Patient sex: M
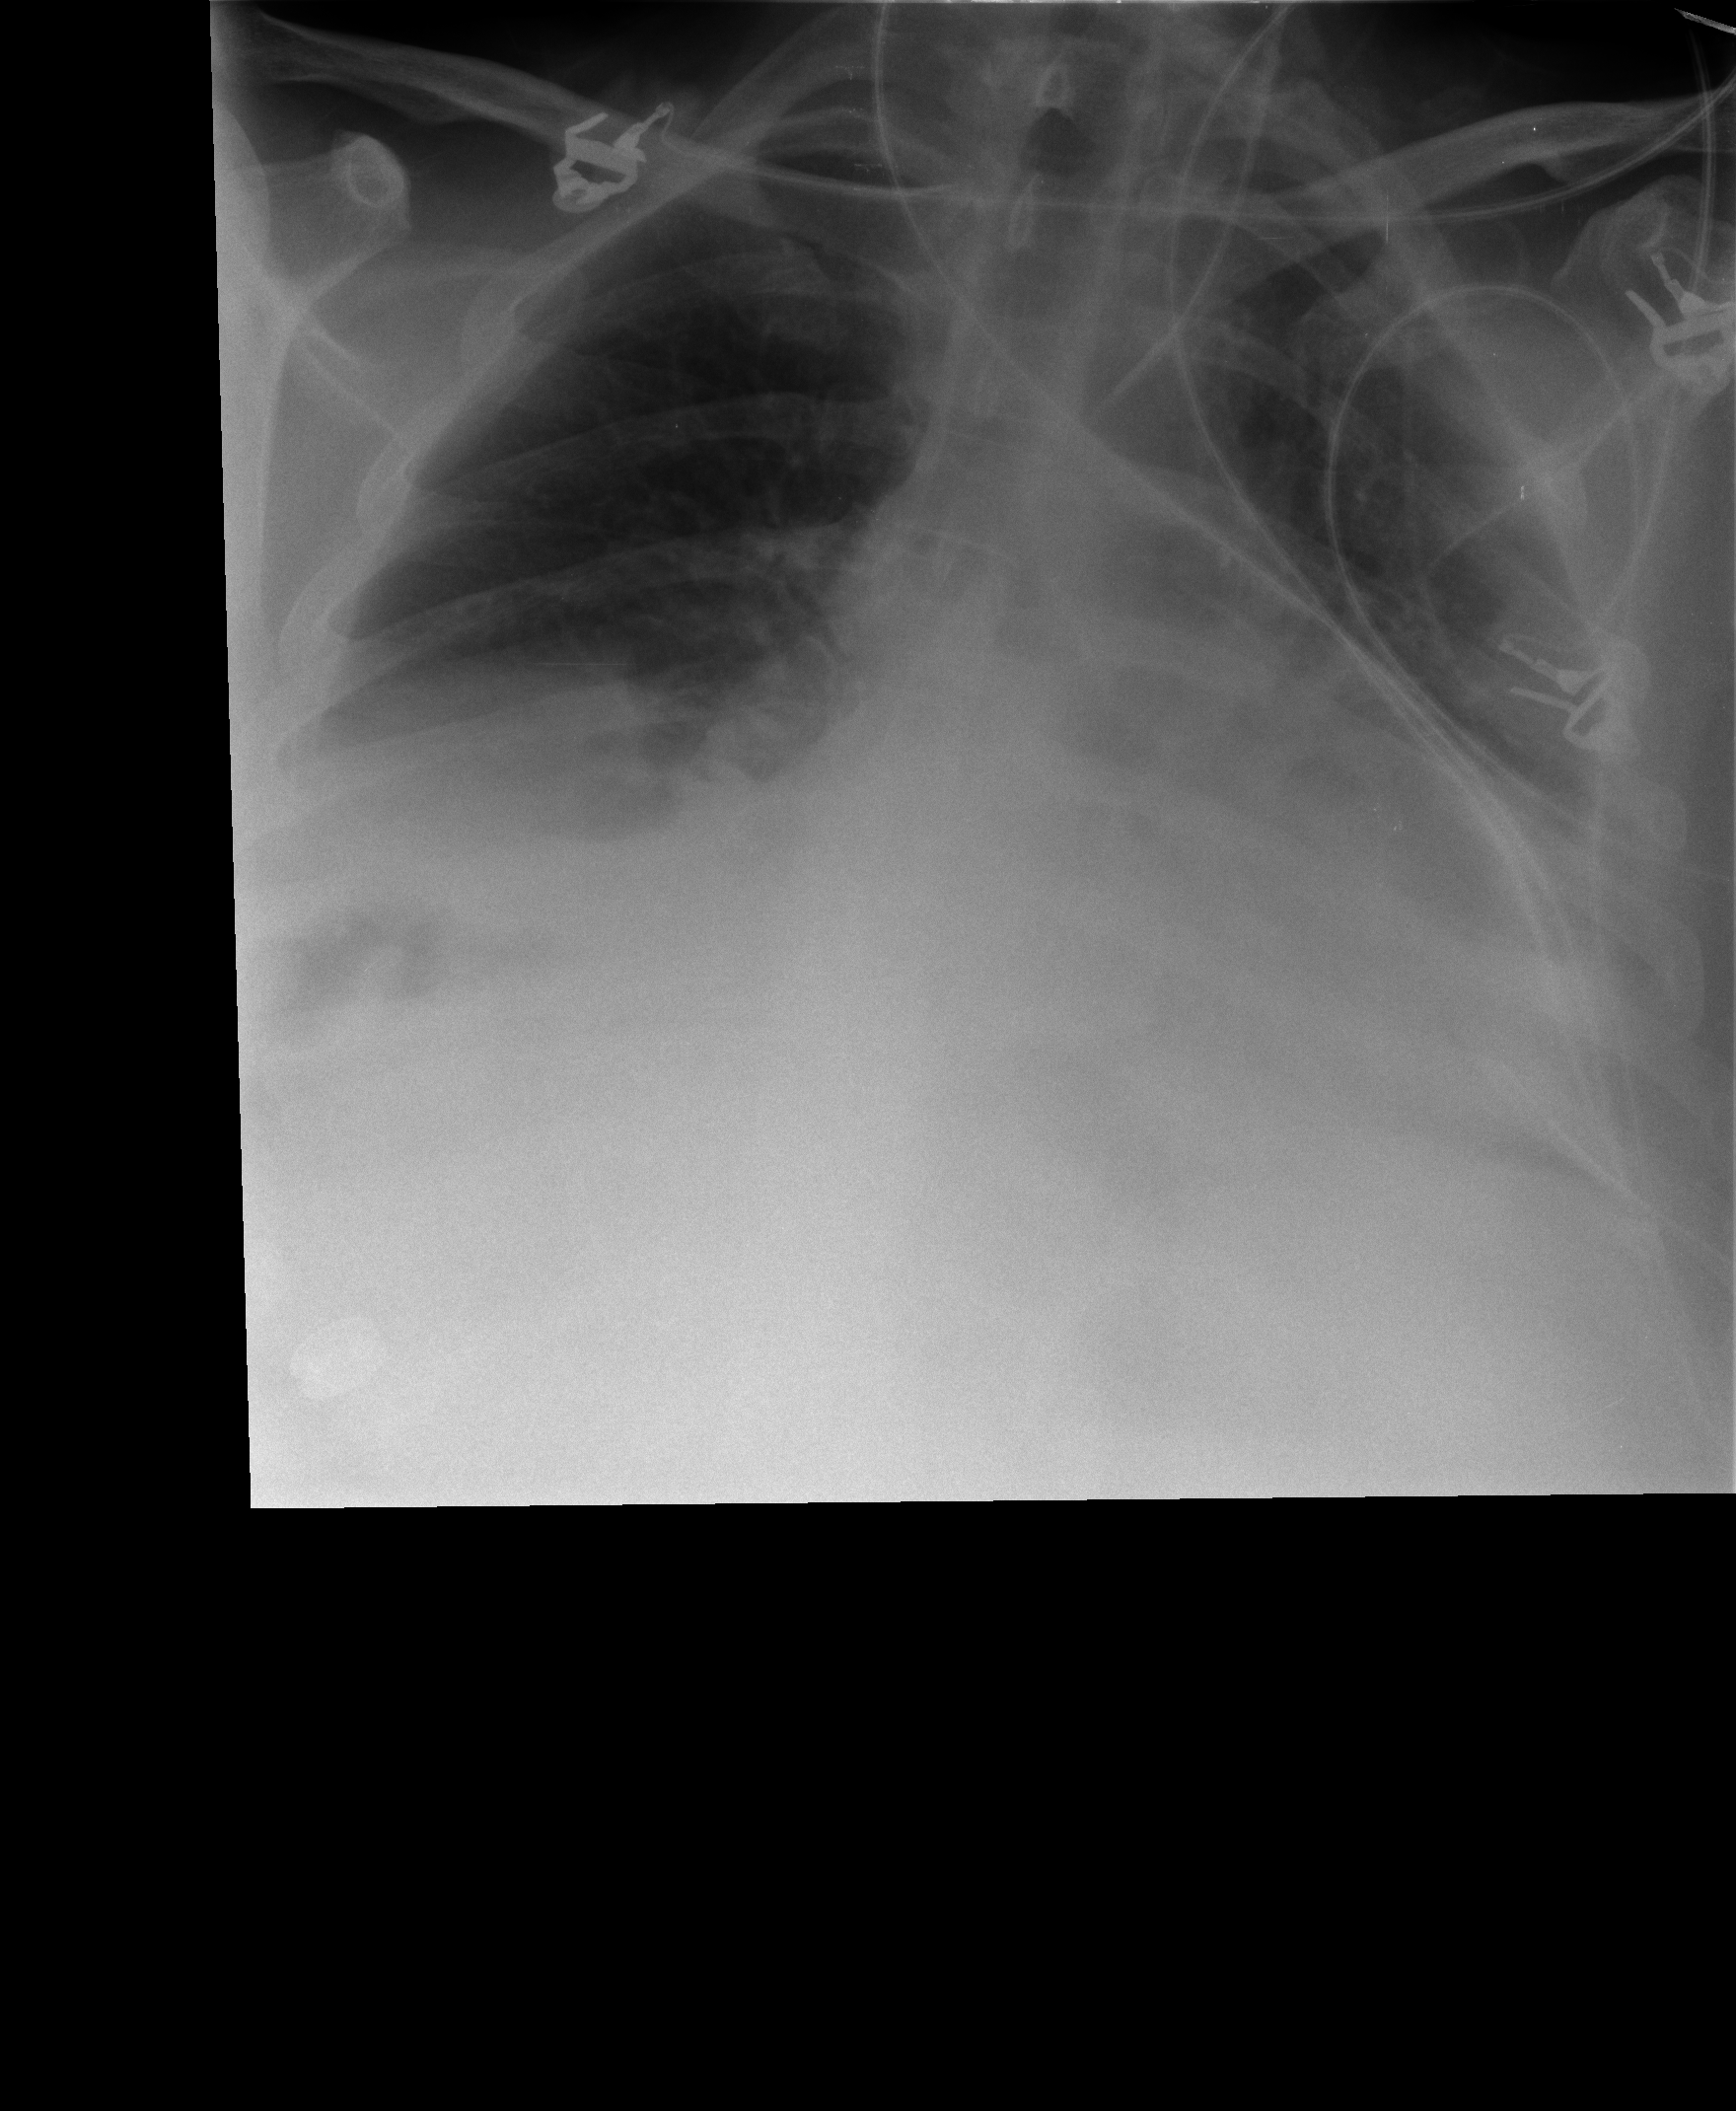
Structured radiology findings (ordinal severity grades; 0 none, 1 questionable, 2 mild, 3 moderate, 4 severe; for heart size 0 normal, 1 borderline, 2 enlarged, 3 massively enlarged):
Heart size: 3
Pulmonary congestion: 2
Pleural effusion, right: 2
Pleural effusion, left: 2
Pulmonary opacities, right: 0
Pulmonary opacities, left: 1
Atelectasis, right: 2
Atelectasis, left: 2